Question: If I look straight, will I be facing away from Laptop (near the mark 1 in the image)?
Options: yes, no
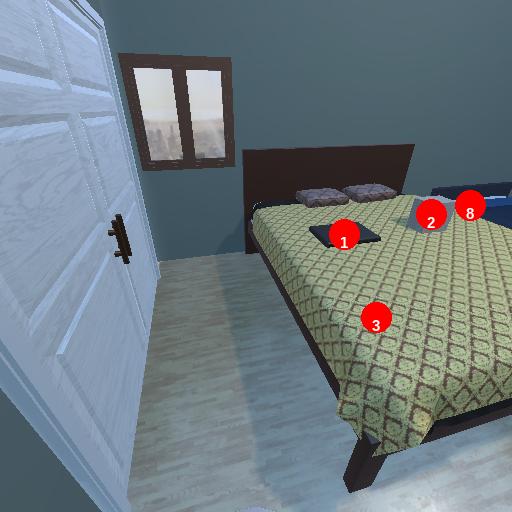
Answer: yes